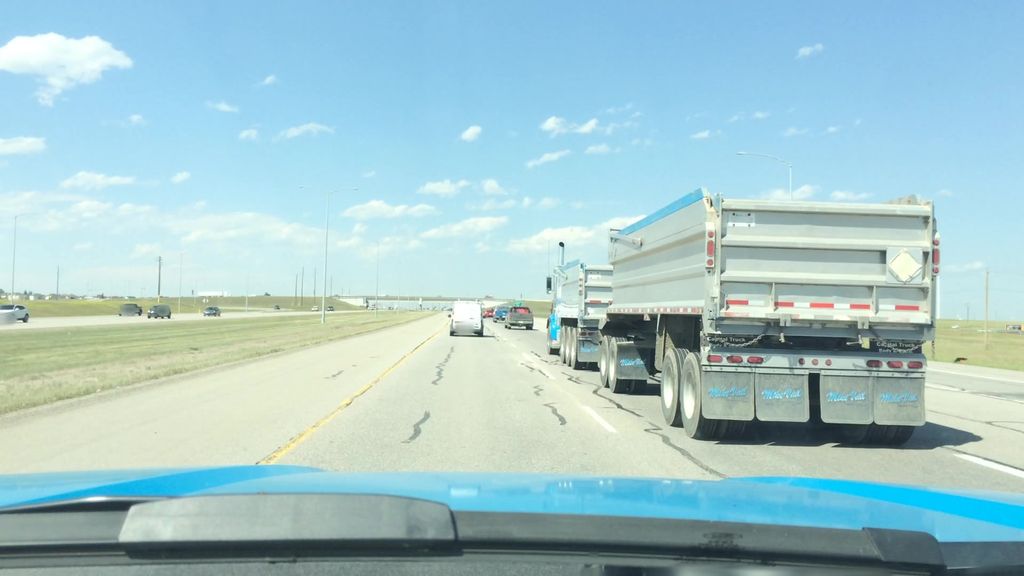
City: calgary